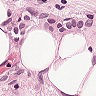
Metastatic tissue present: yes